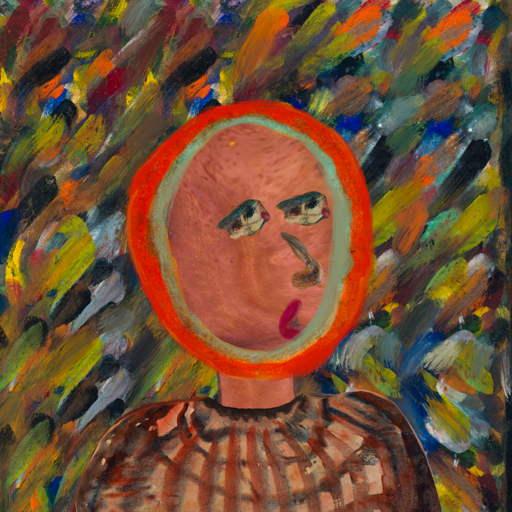
Background: An_Impression, Head And Neck Side: Mother_And_Son_Mother, Face Side: Pipe, Bust: Orphan, Hair Side: Sisters, Head Accessory: Blank, Second Necklace: Blank, Necklace: Blank, Baby: Blank